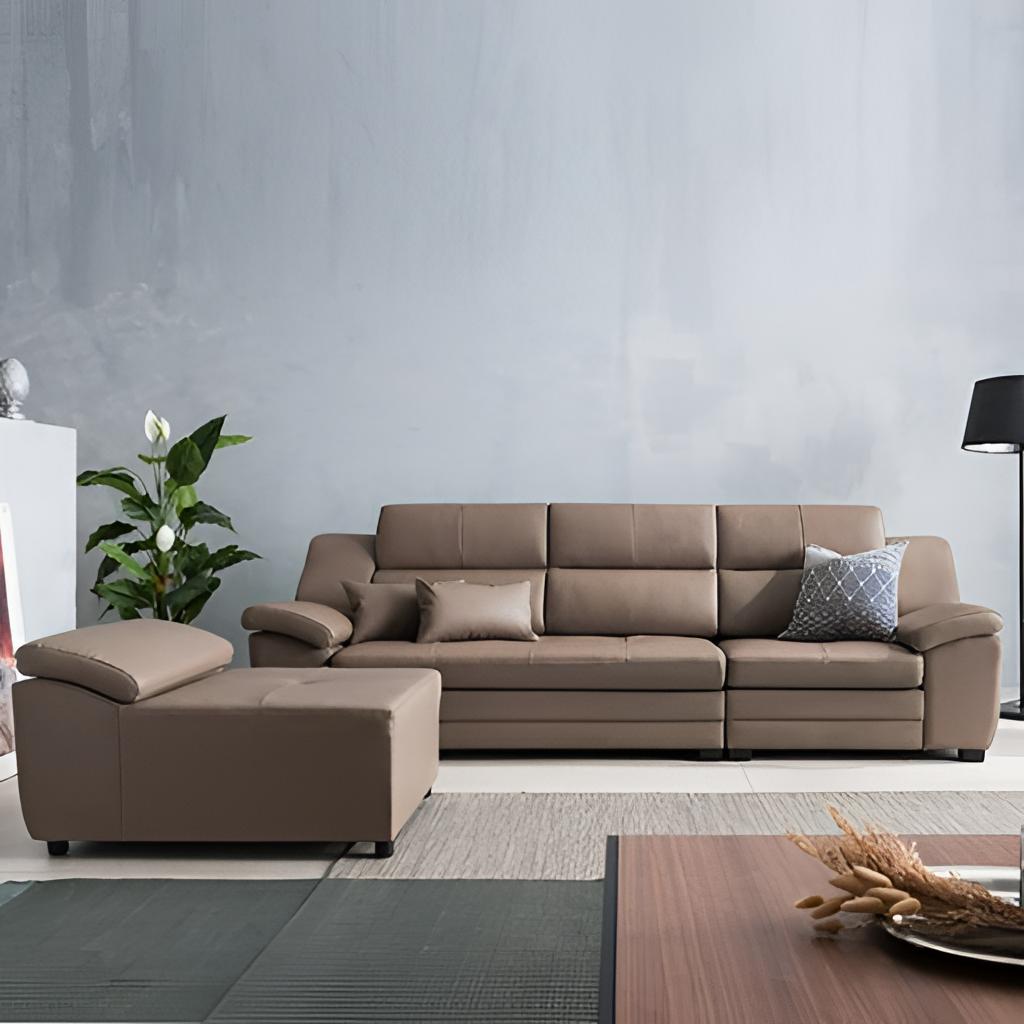
living room, taupe leather sofa, contemporary, tile flooring, with large square pattern, paint wallpaper, with solid pattern